Interaction volume radius: 5 \u00c5
Interaction volume height: 20 \u00c5
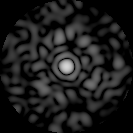
Disorder parameter: 0.7994